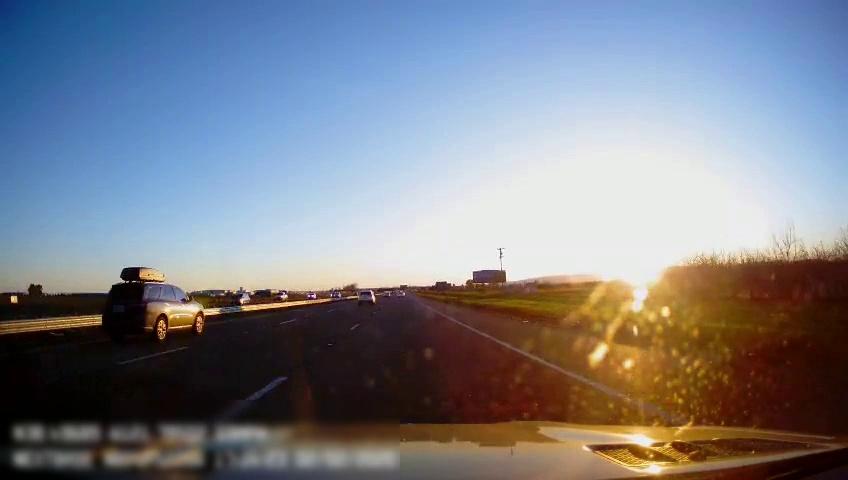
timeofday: Day
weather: Sunny
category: Drivable Space
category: Vehicles | SUV
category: Vehicles | SUV
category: Vehicles | SUV
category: Vehicles | SUV
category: Lanes | Alternate Lane
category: Lanes | Alternate Lane
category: Lanes | Current Lane
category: Lanes | Alternate Lane
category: Traffic | Signs